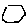
Label: hexagon